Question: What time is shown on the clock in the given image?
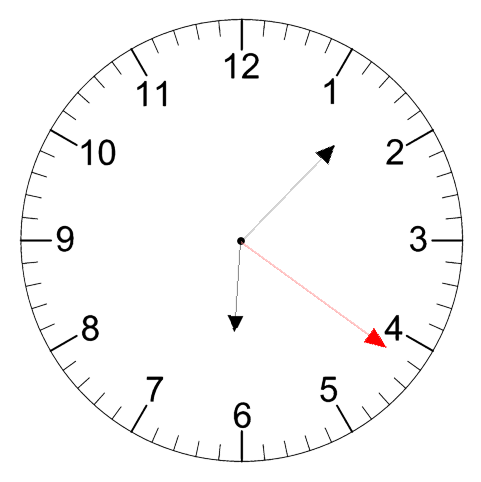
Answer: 06:07:21